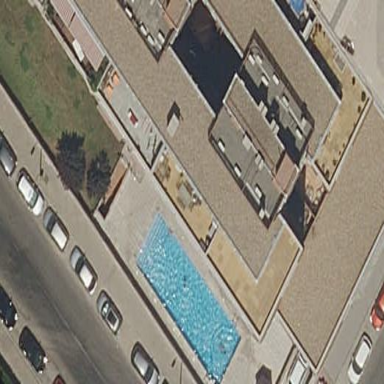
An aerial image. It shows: Swimming pool located in leisure land.